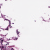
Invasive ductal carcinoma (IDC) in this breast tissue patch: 0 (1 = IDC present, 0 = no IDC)